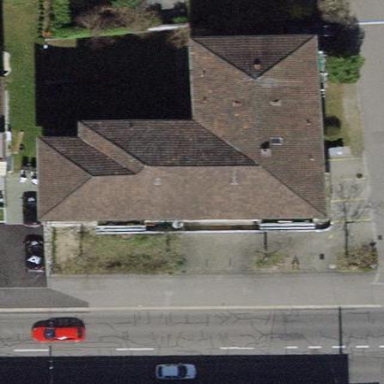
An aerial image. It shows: Hipped-roof apartment building with tile roofing.